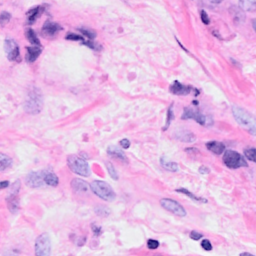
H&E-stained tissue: Breast